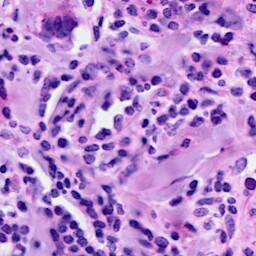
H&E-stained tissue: Breast